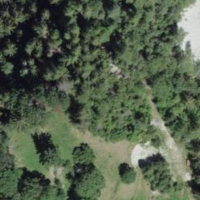
EUNIS habitat code: 44
Species observed at this site:
Campanula rapunculoides